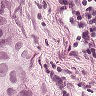
Metastatic tissue present: yes